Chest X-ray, PA view. Patient: 42 years old, sex M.
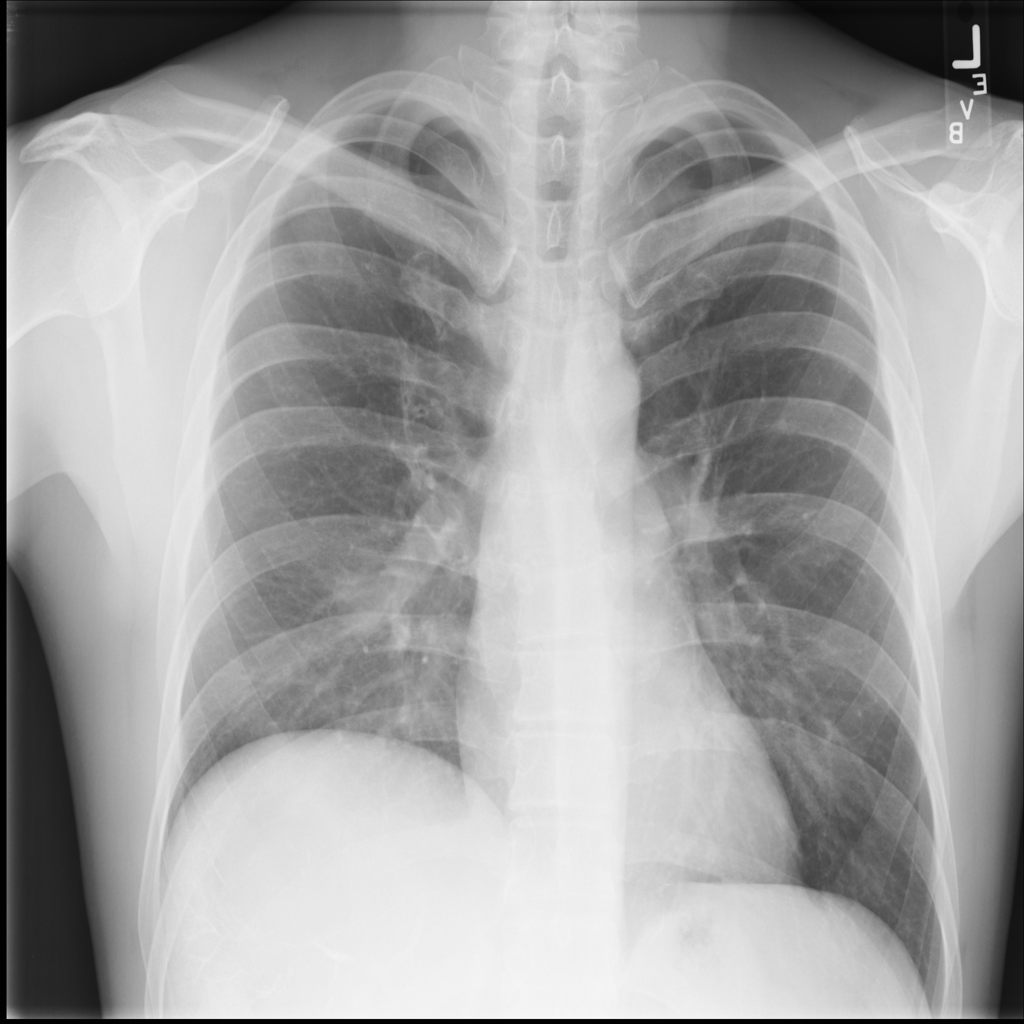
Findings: No Finding